Question: For some reason, putting index in XPath is returning the entire array of objects, and not the one at the index
The HTML I'm working on looks like this:
'''
<ul id="permission-list" style="padding-top:0px">
<li id="10-list-item" data-model="{&quot;Id&quot;:10,&quot;Name&quot;:&quot;General&quot;,&quot;GroupName&quot;:&quot;&quot;,&quot;DescStr&quot;:&quot; &quot;,&quot;Type&quot;:0}" class="topLevel">
<i onclick="ExpandableIcon(this)" href="#collapse-10" data-toggle="collapse" class="fa permission-collapse clickable fa-minus-square-o" aria-hidden="true" aria-expanded="true"></i> -
<label class="custom-control custom-checkbox mb-2 mr-sm-2 mb-sm-0">
<input onchange="PermissionCheckOnChange(this,15)" type="checkbox" class="custom-control-input" value="">
<span class="custom-control-indicator"></span>
</label> General (
<span class="selected-permission">0</span> of 6 )
<blockquote class="blockquote permission-description">
<p class="mb-0" style=" color: #5d9cc3;">
</p>
</blockquote>
<ul class="permission-item-list collapse show" id="collapse-10" style="">
<li id="10100-list-item" data-model="{&quot;Id&quot;:10100,&quot;Name&quot;:&quot;System&quot;,&quot;GroupName&quot;:&quot;&quot;,&quot;DescStr&quot;:&quot;General System Permissions&quot;,&quot;Type&quot;:0}">
<label class="custom-control custom-checkbox mb-2 mr-sm-2 mb-sm-0">
<input onchange="PermissionCheckOnChange(this,15)" type="checkbox" class="custom-control-input" value="">
<span class="custom-control-indicator"></span>
</label> System
<blockquote class="blockquote permission-description">
<p class="mb-0" style=" color: #5d9cc3;">
General System Permissions
</p>
</blockquote>
<ul class="collapse permission-item-list" id="collapse-10100">
</ul>
</li>
<li id="10500-list-item" data-model="{&quot;Id&quot;:10500,&quot;Name&quot;:&quot;Printer&quot;,&quot;GroupName&quot;:&quot;&quot;,&quot;DescStr&quot;:&quot;Printer's permissions&quot;,&quot;Type&quot;:0}">
<i onclick="ExpandableIcon(this)" href="#collapse-10500" data-toggle="collapse" class="fa permission-collapse clickable fa-minus-square-o" aria-hidden="true" aria-expanded="true"></i> -
<label class="custom-control custom-checkbox mb-2 mr-sm-2 mb-sm-0" id="checkboxOfInterest">
<input onchange="PermissionCheckOnChange(this,15)" type="checkbox" class="custom-control-input" value="">
<span class="custom-control-indicator"></span>
</label> Printer (
<span class="selected-permission">0</span> of 4 )
<blockquote class="blockquote permission-description">
<p class="mb-0" style=" color: #5d9cc3;">
Printer's permissions
</p>
</blockquote>
<ul class="permission-item-list collapse show" id="collapse-10500" style="">
<li id="<PHONE>-list-item" data-model="{&quot;Id&quot;:<PHONE>,&quot;Name&quot;:&quot;Add New Printer&quot;,&quot;GroupName&quot;:&quot;&quot;,&quot;DescStr&quot;:&quot;Add Printer&quot;,&quot;Type&quot;:0}">
<label class="custom-control custom-checkbox mb-2 mr-sm-2 mb-sm-0">
<input onchange="PermissionCheckOnChange(this,15)" type="checkbox" class="custom-control-input" value="">
<span class="custom-control-indicator"></span>
</label> Add New Printer
<blockquote class="blockquote permission-description">
<p class="mb-0" style=" color: #5d9cc3;">
Add Printer
</p>
</blockquote>
</li>
<li id="<PHONE>-list-item" data-model="{&quot;Id&quot;:<PHONE>,&quot;Name&quot;:&quot;Edit Printer&quot;,&quot;GroupName&quot;:&quot;&quot;,&quot;DescStr&quot;:&quot;Edit Printer&quot;,&quot;Type&quot;:0}">
<label class="custom-control custom-checkbox mb-2 mr-sm-2 mb-sm-0">
<input onchange="PermissionCheckOnChange(this,15)" type="checkbox" class="custom-control-input" value="">
<span class="custom-control-indicator"></span>
</label> Edit Printer
<blockquote class="blockquote permission-description">
<p class="mb-0" style=" color: #5d9cc3;">
Edit Printer
</p>
</blockquote>
</li>
<li id="<PHONE>-list-item" data-model="{&quot;Id&quot;:<PHONE>,&quot;Name&quot;:&quot;Delete Printer&quot;,&quot;GroupName&quot;:&quot;&quot;,&quot;DescStr&quot;:&quot;Delete Printer&quot;,&quot;Type&quot;:0}">
<label class="custom-control custom-checkbox mb-2 mr-sm-2 mb-sm-0">
<input onchange="PermissionCheckOnChange(this,15)" type="checkbox" class="custom-control-input" value="">
<span class="custom-control-indicator"></span>
</label> Delete Printer
<blockquote class="blockquote permission-description">
<p class="mb-0" style=" color: #5d9cc3;">
Delete Printer
</p>
</blockquote>
</li>
<li id="<PHONE>-list-item" data-model="{&quot;Id&quot;:<PHONE>,&quot;Name&quot;:&quot;Print&quot;,&quot;GroupName&quot;:&quot;&quot;,&quot;DescStr&quot;:&quot;it's value contains the list of levels which can use to print&quot;,&quot;Type&quot;:0}">
<label class="custom-control custom-checkbox mb-2 mr-sm-2 mb-sm-0">
<input onchange="PermissionCheckOnChange(this,15)" type="checkbox" class="custom-control-input" value="">
<span class="custom-control-indicator"></span>
</label> Print
<blockquote class="blockquote permission-description">
<p class="mb-0" style=" color: #5d9cc3;">
it's value contains the list of levels which can use to print
</p>
</blockquote>
</li>
</ul>
</li>
</ul>
</li>
<li id="50-list-item" data-model="{&quot;Id&quot;:50,&quot;Name&quot;:&quot;POS&quot;,&quot;GroupName&quot;:&quot;&quot;,&quot;DescStr&quot;:&quot;&quot;,&quot;Type&quot;:0}" class="topLevel">
<i onclick="ExpandableIcon(this)" href="#collapse-50" data-toggle="collapse" class="fa permission-collapse clickable fa-minus-square-o" aria-hidden="true" aria-expanded="true"></i> -
<label class="custom-control custom-checkbox mb-2 mr-sm-2 mb-sm-0">
<input onchange="PermissionCheckOnChange(this,15)" type="checkbox" class="custom-control-input" value="">
<span class="custom-control-indicator"></span>
</label> POS (
<span class="selected-permission">0</span> of 2 )
<blockquote class="blockquote permission-description">
<p class="mb-0" style=" color: #5d9cc3;">
</p>
</blockquote>
<ul class="permission-item-list collapse show" id="collapse-50" style="">
<li id="50100-list-item" data-model="{&quot;Id&quot;:50100,&quot;Name&quot;:&quot;General&quot;,&quot;GroupName&quot;:&quot;&quot;,&quot;DescStr&quot;:&quot;General POS Permissions&quot;,&quot;Type&quot;:0}">
<i onclick="ExpandableIcon(this)" href="#collapse-50100" data-toggle="collapse" class="fa fa-plus-square-o permission-collapse clickable" aria-hidden="true"></i> -
<label class="custom-control custom-checkbox mb-2 mr-sm-2 mb-sm-0">
<input onchange="PermissionCheckOnChange(this,15)" type="checkbox" class="custom-control-input" value="">
<span class="custom-control-indicator"></span>
</label> General (
<span class="selected-permission">0</span> of 1 )
<blockquote class="blockquote permission-description">
<p class="mb-0" style=" color: #5d9cc3;">
General POS Permissions
</p>
</blockquote>
<ul class="collapse permission-item-list" id="collapse-50100">
<li id="<PHONE>-list-item" data-model="{&quot;Id&quot;:<PHONE>,&quot;Name&quot;:&quot;POS Login&quot;,&quot;GroupName&quot;:&quot;&quot;,&quot;DescStr&quot;:&quot;Login into pos&quot;,&quot;Type&quot;:0}">
<label class="custom-control custom-checkbox mb-2 mr-sm-2 mb-sm-0">
<input onchange="PermissionCheckOnChange(this,15)" type="checkbox" class="custom-control-input" value="">
<span class="custom-control-indicator"></span>
</label> POS Login
<blockquote class="blockquote permission-description">
<p class="mb-0" style=" color: #5d9cc3;">
Login into pos
</p>
</blockquote>
</li>
</ul>
</li>
</ul>
</li>
</ul>
'''
Here's a screenshot of the HTML, simplified.
I'm trying to write Selenium test against the checkboxes. Checking a leaf checkbox should only check that leaf checkbox, and checking a parent checkbox should also check the child checkboxes.
In that code, I placed an ID on one of the fields, for ease of XPath selector writing, in the Developer Console. This one in particular:
'''
<label class="custom-control custom-checkbox mb-2 mr-sm-2 mb-sm-0" id="checkboxOfInterest">
<input onchange="PermissionCheckOnChange(this,15)" type="checkbox" class="custom-control-input" value="">
<span class="custom-control-indicator"></span>
</label>
'''
My full XPath selector, on the container containing what I want, then becomes
'''
id("checkboxOfInterest")/ancestor::li//ul[contains(concat(" ", @class, " "), " permission-item-list ")][1]
'''
I expect this to be returned at the Developer Console:
'''
ul#collapse-10500.permission-item-list.collapse.show
'''
Instead, I get the following Array:
'''
[ul#collapse-10500.permission-item-list.collapse.show, ul#collapse-10.permission-item-list.collapse.show, ul#collapse-10100.collapse.permission-item-list]
'''
Sorry this is long-winded, but can someone guide me to why it's doing this and what my options are?
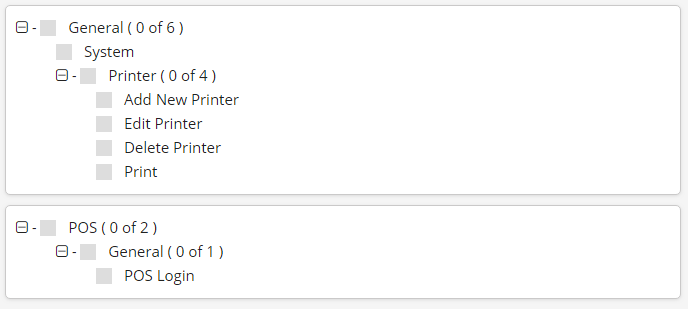
Answer: You need to get clear concept of 'context position' and 'document order' involved in XPath Axis as following:
<URL>
You can find above note from <URL>
To solve your issue, you can try 'id("checkboxOfInterest")/ancestor::li[1]//ul'